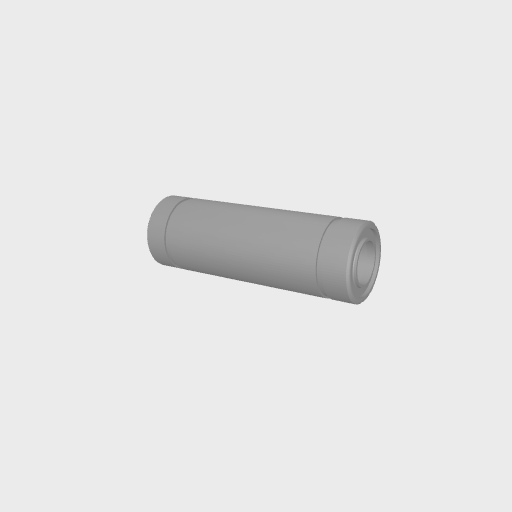
Part: LinearBearing8ID45